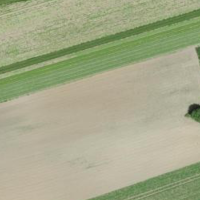
EUNIS habitat code: 52
Species observed at this site:
Certhia brachydactyla
Corvus corone
Turdus merula
Cyanistes caeruleus
Turdus philomelos
Parus major
Dendrocopos major
Milvus milvus
Pica pica
Fringilla coelebs
Passer domesticus
Buteo buteo
Columba palumbus